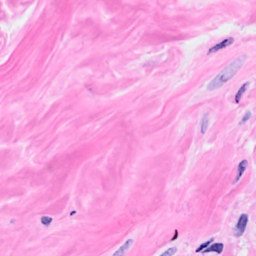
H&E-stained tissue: Breast